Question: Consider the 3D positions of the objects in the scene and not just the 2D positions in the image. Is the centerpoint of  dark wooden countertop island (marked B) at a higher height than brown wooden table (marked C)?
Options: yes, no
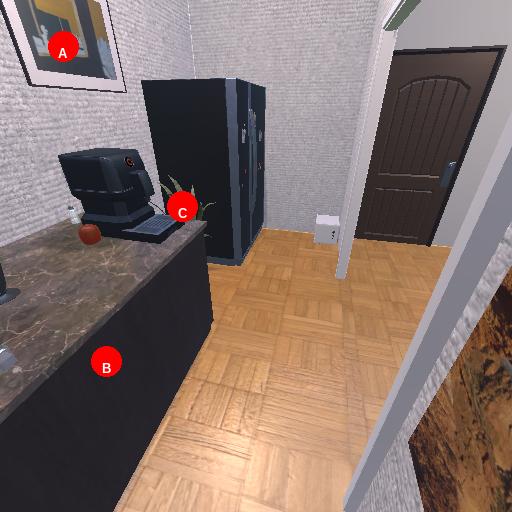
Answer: yes